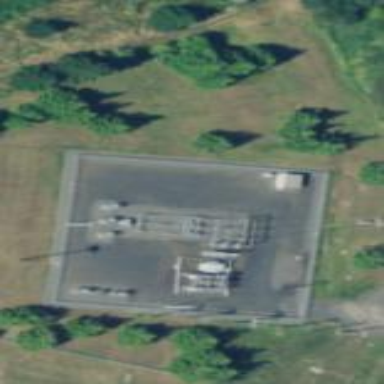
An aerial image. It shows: Fence enclosing minor distribution power substation.